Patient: sex M, age 72
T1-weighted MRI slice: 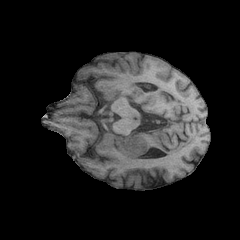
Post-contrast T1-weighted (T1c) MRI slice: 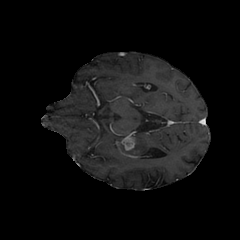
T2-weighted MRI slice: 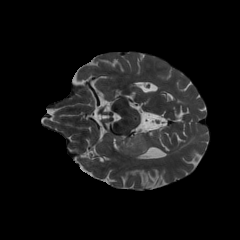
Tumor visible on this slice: yes
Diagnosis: Glioblastoma, IDH-wildtype
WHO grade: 4